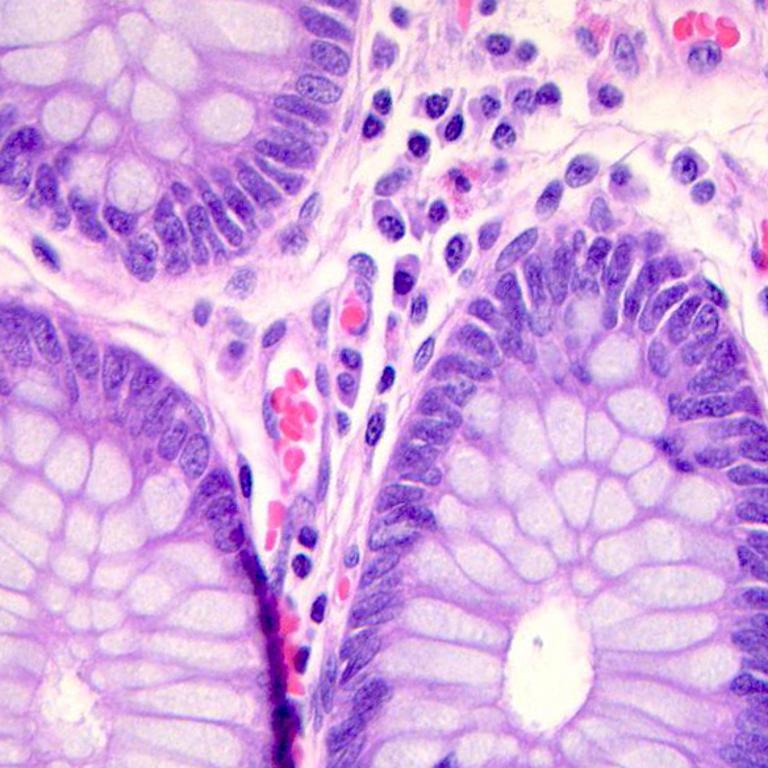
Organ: colon
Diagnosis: benign